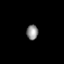
Tissue: prostate
Cell type: T cells
Senescence score: 0.3299
Nuclear area (px): 171
Mean DAPI intensity: 138.971